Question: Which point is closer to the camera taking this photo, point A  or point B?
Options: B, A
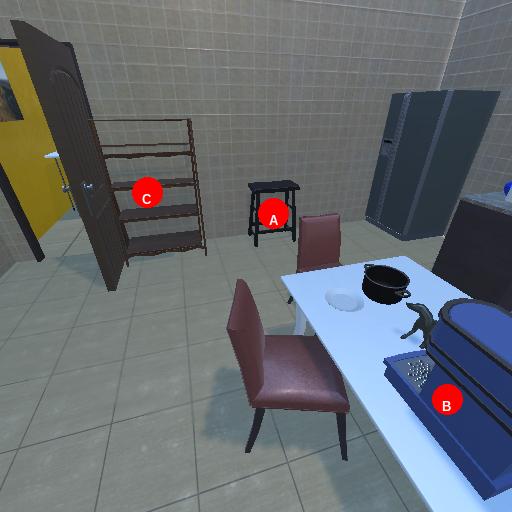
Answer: B